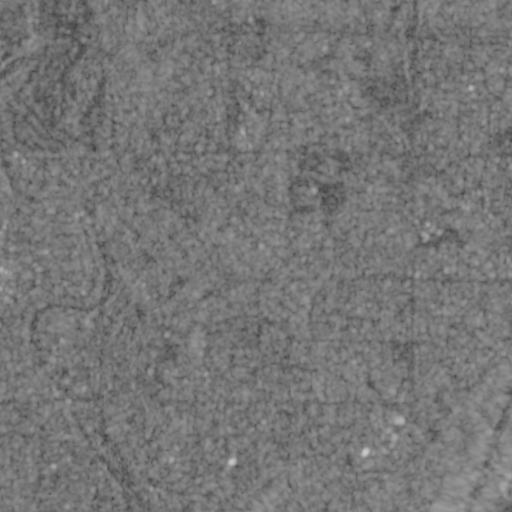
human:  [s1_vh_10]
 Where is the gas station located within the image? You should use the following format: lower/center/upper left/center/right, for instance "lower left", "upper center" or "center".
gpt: The gas station is located in the center right of the image.
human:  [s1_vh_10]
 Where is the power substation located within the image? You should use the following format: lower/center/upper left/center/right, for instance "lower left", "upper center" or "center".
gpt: The power substation is located in the center right of the image.
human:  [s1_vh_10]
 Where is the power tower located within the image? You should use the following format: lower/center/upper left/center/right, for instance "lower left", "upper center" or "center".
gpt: The power tower is located in the upper of the image.
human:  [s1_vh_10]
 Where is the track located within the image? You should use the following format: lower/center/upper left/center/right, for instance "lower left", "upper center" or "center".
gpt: The track is located in the center right of the image.
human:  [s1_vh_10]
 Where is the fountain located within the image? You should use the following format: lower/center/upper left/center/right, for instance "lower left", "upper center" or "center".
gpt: The fountain is located in the lower right of the image.
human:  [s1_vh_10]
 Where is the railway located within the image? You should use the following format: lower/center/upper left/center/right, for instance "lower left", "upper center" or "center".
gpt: The railway is located in the lower right of the image.
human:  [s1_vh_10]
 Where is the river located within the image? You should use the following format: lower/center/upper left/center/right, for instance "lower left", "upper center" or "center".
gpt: The river is located in the left of the image.
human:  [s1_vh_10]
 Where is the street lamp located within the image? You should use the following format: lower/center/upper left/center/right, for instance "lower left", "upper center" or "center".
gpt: The street lamp is located in the center right of the image.
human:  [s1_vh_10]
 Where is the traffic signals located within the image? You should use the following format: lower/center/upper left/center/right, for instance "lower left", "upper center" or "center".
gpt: The traffic signals is located in the lower right of the image.
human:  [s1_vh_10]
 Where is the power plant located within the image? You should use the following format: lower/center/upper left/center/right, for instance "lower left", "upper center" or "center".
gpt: There is no power plant in the image.

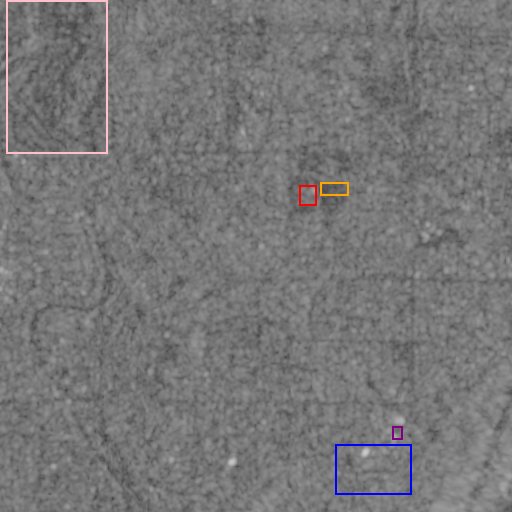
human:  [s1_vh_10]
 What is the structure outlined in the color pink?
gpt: The structure outlined in pink is a park.
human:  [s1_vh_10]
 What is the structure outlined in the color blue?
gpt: The structure outlined in blue is a parking lot.
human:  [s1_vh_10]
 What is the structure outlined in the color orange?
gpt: The structure outlined in orange is a track.
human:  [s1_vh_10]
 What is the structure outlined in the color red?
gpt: The structure outlined in red is a building.
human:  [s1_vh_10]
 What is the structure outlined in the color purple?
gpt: The structure outlined in purple is a road.
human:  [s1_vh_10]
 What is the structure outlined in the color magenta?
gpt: There is no magenta outline.